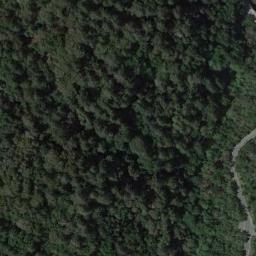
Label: forest